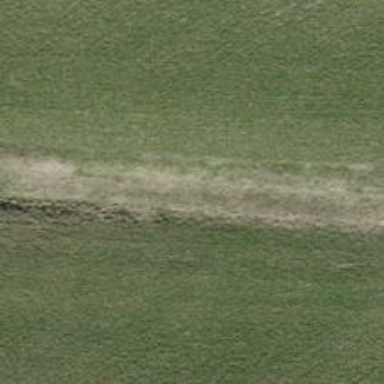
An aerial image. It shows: Grassy track with grade 5 track type.